Question: The program has a panel which holds a text box and the panel has two buttons on each side.
Each button acts as a 'next' (>>) and 'previous' (<<) navigation. I want to be able to navigate to the next panel by clicking '>>' this will clear the text box. Then when I click '<<' I want to go back to the previous panel with the text box containing the data previously added. However I want to do this without having to create two panels on top of each other and setting the visibility to true or false (which I am able to do). I want to achieve this by using only the one panel so the process can be done an infinite number of times. I hope this is clear to understand if you require more information please let me know.
Here is an image of my interface to clarify things:

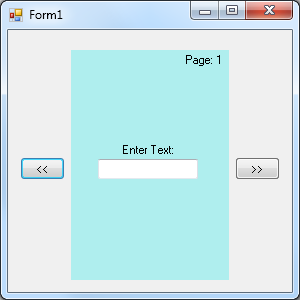
Answer: since you have the page number, why not just create a list (or use a dictionary with the page number as a key), then in the button handler for >> and << collect the text for the current page (and put it in the list or dictionary) and replace it with the text for the previous page (from the list or dictionary).
code could look something like this:
'''
public partial class Form1 : Form
{
Dictionary<Decimal, String> TextInfo;
public Form1()
{
InitializeComponent();
TextInfo= new Dictionary<Decimal, String>();
}
private void Form1_Load(object sender, EventArgs e)
{
numPage.Value = 1;
}
private void bnForward_Click(object sender, EventArgs e)
{
if (TextInfo.ContainsKey(numPage.Value))
{
TextInfo[numPage.Value] = textBox1.Text;
}
else
{
TextInfo.Add(numPage.Value, textBox1.Text);
}
numPage.Value++;
if (TextInfo.ContainsKey(numPage.Value))
{
textBox1.Text = TextInfo[numPage.Value];
}
else
{
textBox1.Text = "";
}
}
private void bnBack_Click(object sender, EventArgs e)
{
if (numPage.Value == 1)
return;
if (TextInfo.ContainsKey(numPage.Value))
{
TextInfo[numPage.Value] = textBox1.Text;
}
else
{
TextInfo.Add(numPage.Value, textBox1.Text);
}
numPage.Value--;
if (TextInfo.ContainsKey(numPage.Value))
{
textBox1.Text = TextInfo[numPage.Value];
}
else
{
textBox1.Text = "";
}
}
private void dataGridView1_CellClick(object sender, DataGridViewCellEventArgs e)
{
}
}
'''